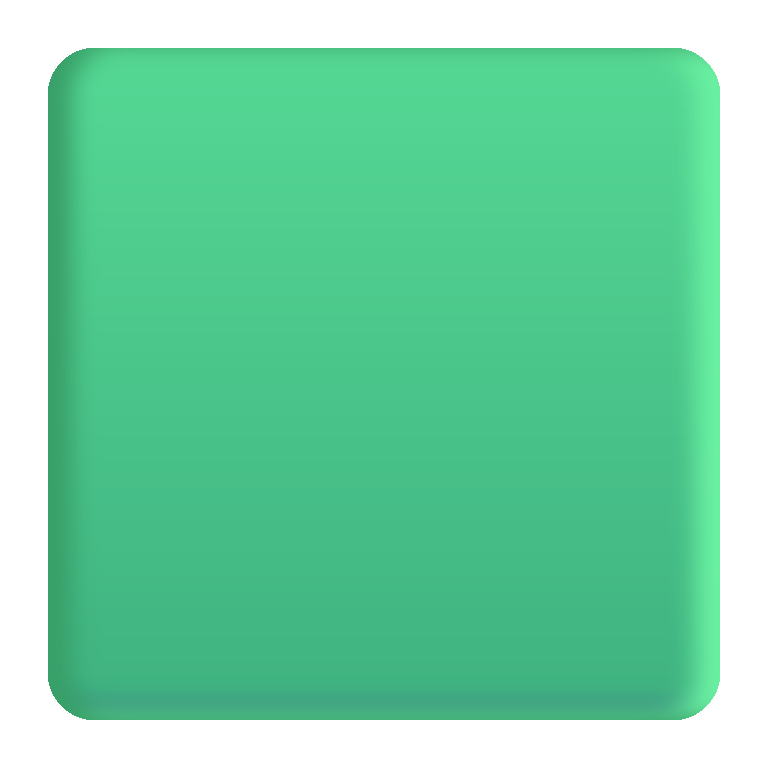
green square color